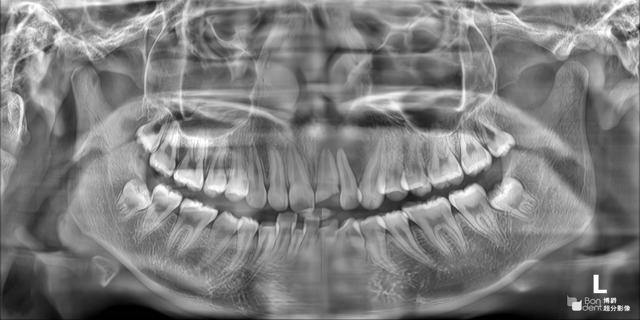
adult